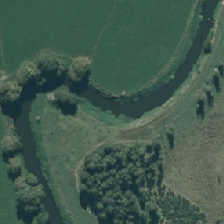
Land cover: herbaceous_freshwater_vege